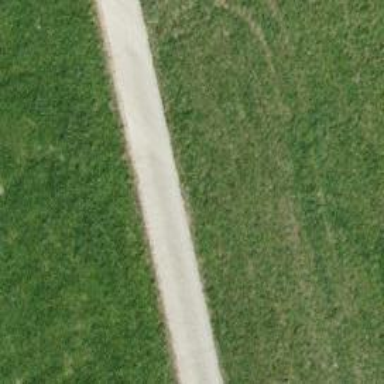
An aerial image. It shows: Track with grade 1 quality.